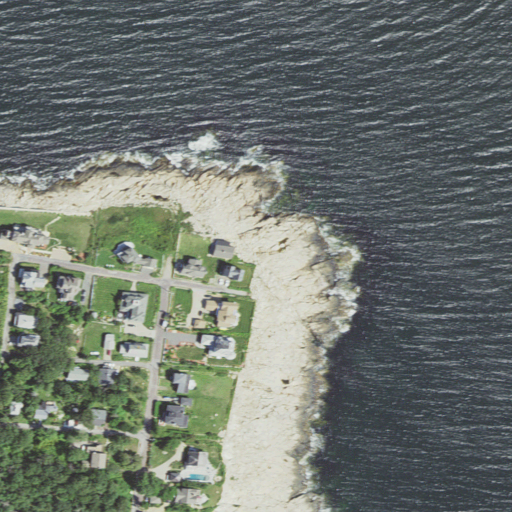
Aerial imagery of cape in Massachusetts named Andrews Point containing open water, barren land, medium intensity development, low intensity development, deciduous forest, and high intensity development